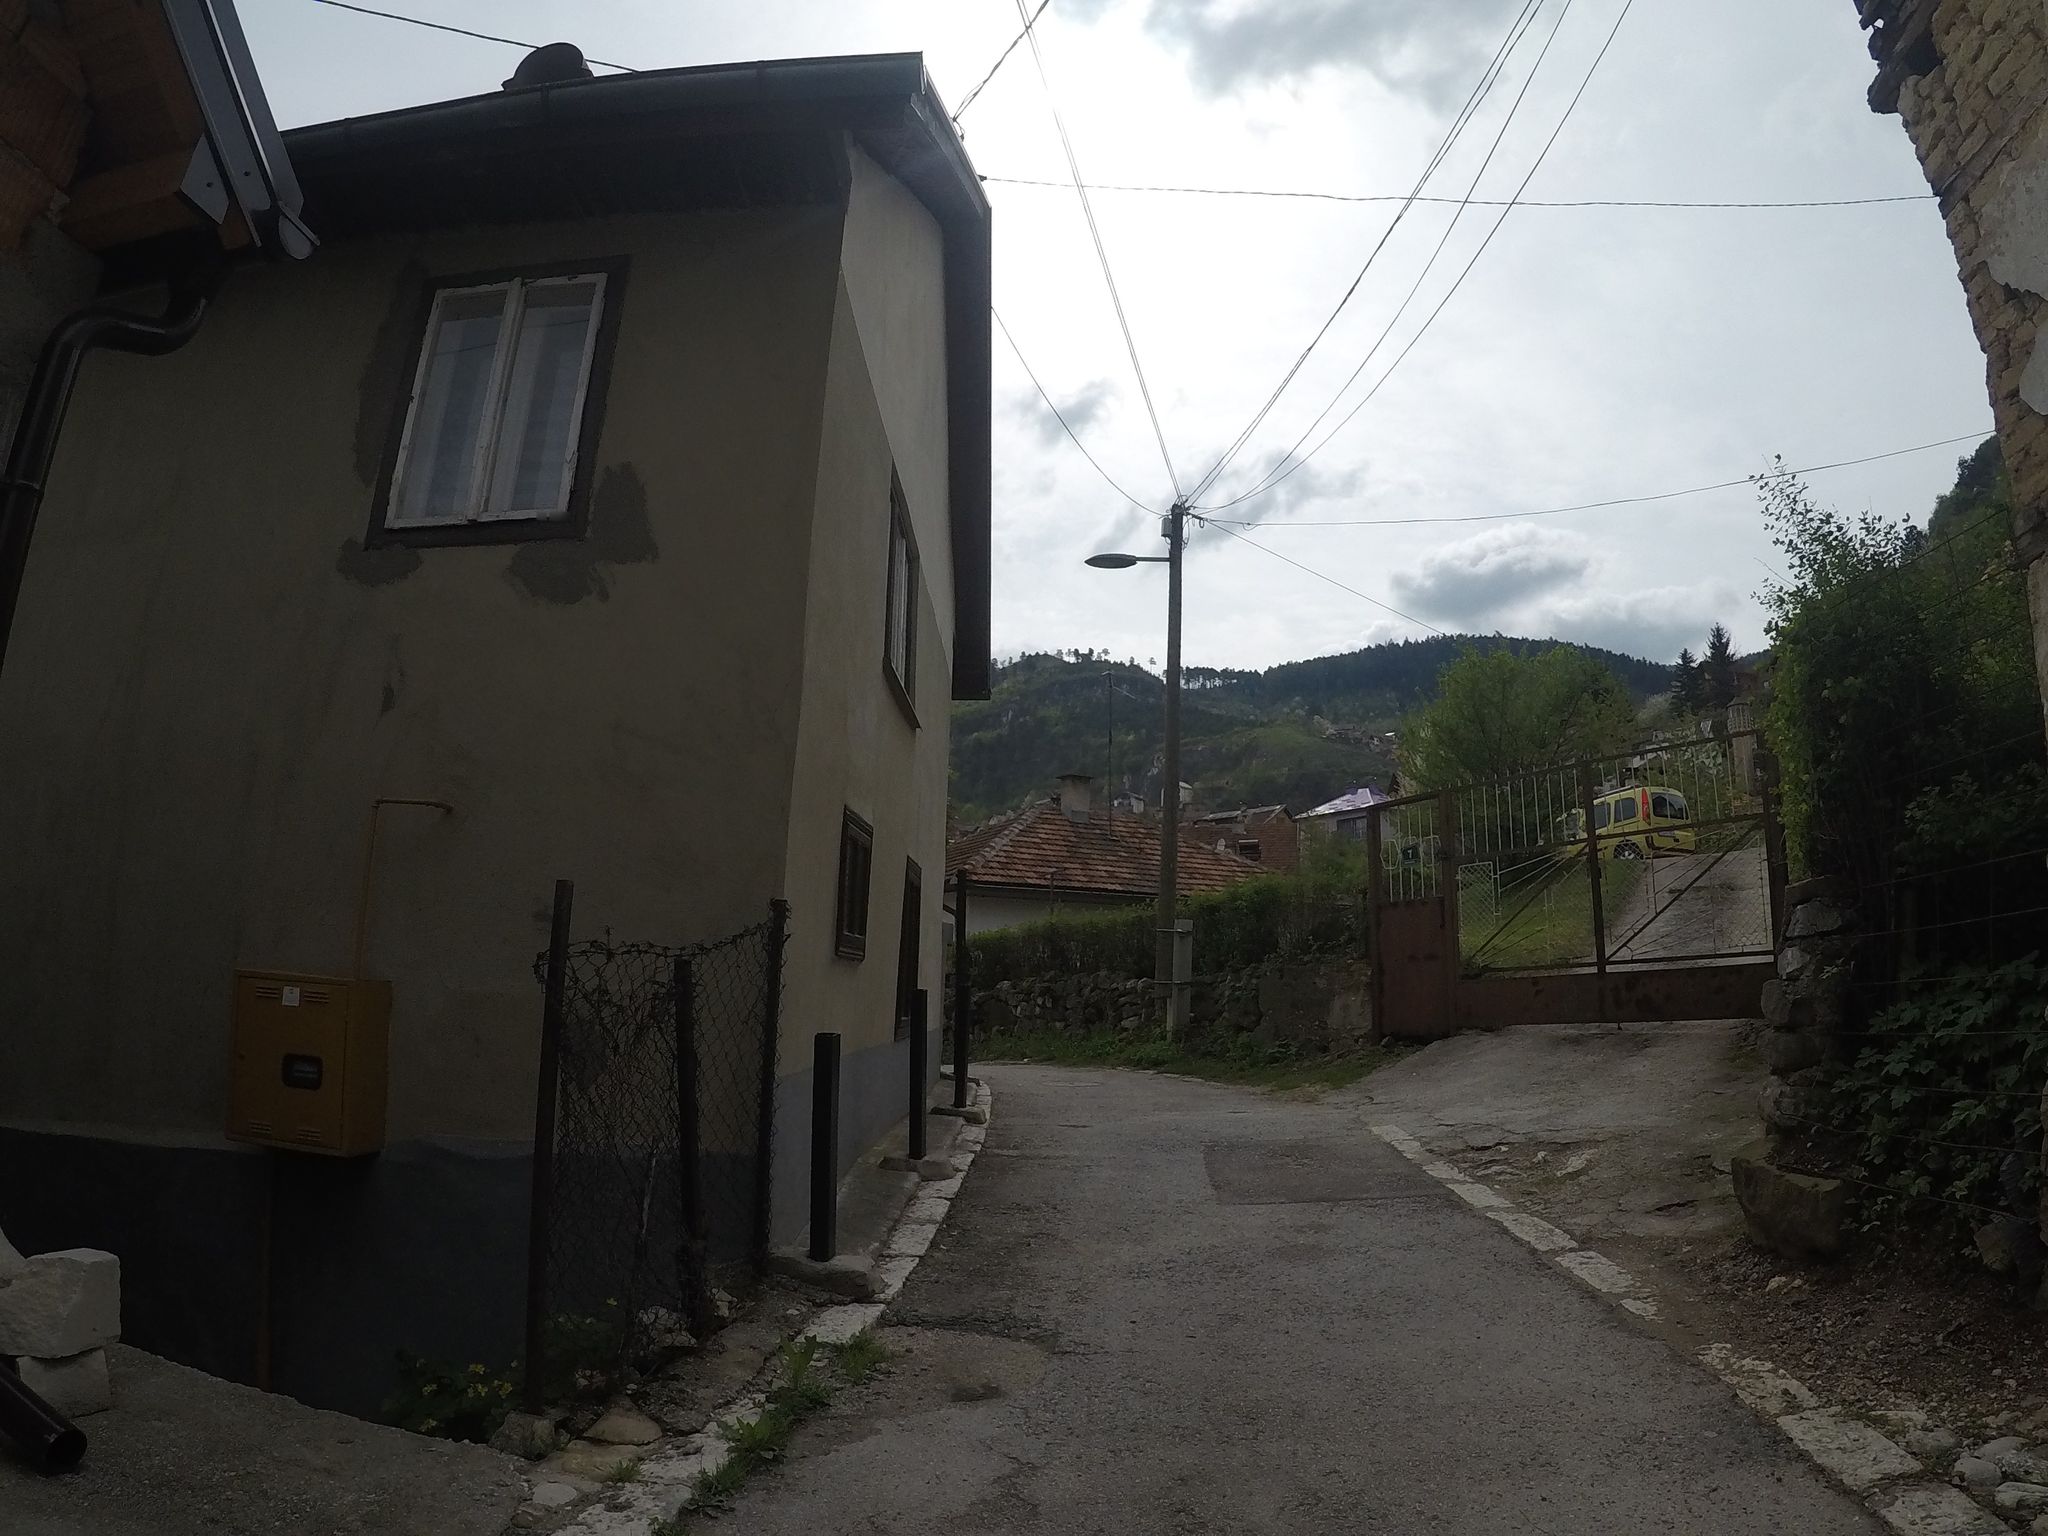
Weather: cloudy
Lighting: day
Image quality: good
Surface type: walking surface
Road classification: steps, living_street
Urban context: urban centre
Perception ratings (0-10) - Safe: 3.93, Lively: 7.87, Beautiful: 7.99, Boring: 7.82, Depressing: 7.58, Wealthy: 2.64